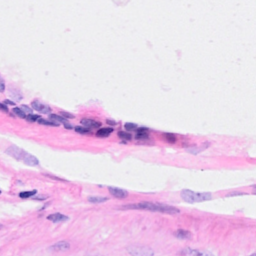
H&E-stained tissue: Breast